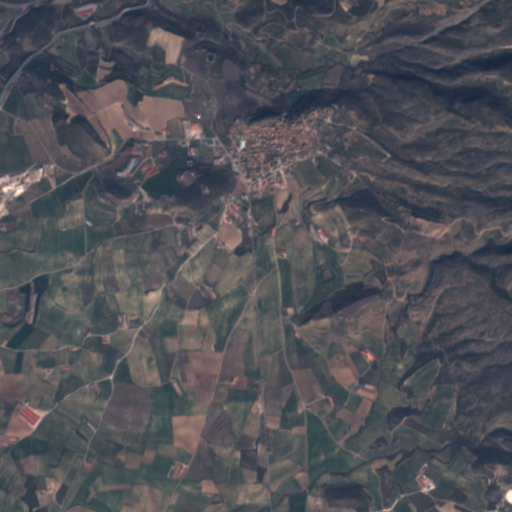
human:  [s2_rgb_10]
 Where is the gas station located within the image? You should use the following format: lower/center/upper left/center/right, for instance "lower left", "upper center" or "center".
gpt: The gas station is located in the upper center of the image.
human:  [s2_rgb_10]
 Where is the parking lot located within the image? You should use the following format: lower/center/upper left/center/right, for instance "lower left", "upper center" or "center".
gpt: The parking lot is located in the upper left of the image.
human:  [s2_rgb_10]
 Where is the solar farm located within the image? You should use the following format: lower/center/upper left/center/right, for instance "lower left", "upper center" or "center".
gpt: The solar farm is located in the center of the image.
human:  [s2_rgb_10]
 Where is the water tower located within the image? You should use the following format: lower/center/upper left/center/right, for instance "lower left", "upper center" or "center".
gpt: The water tower is located in the upper center of the image.
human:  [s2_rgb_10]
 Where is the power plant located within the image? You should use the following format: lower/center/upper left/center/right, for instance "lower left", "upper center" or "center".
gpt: There is no power plant in the image.